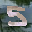
Label: 5